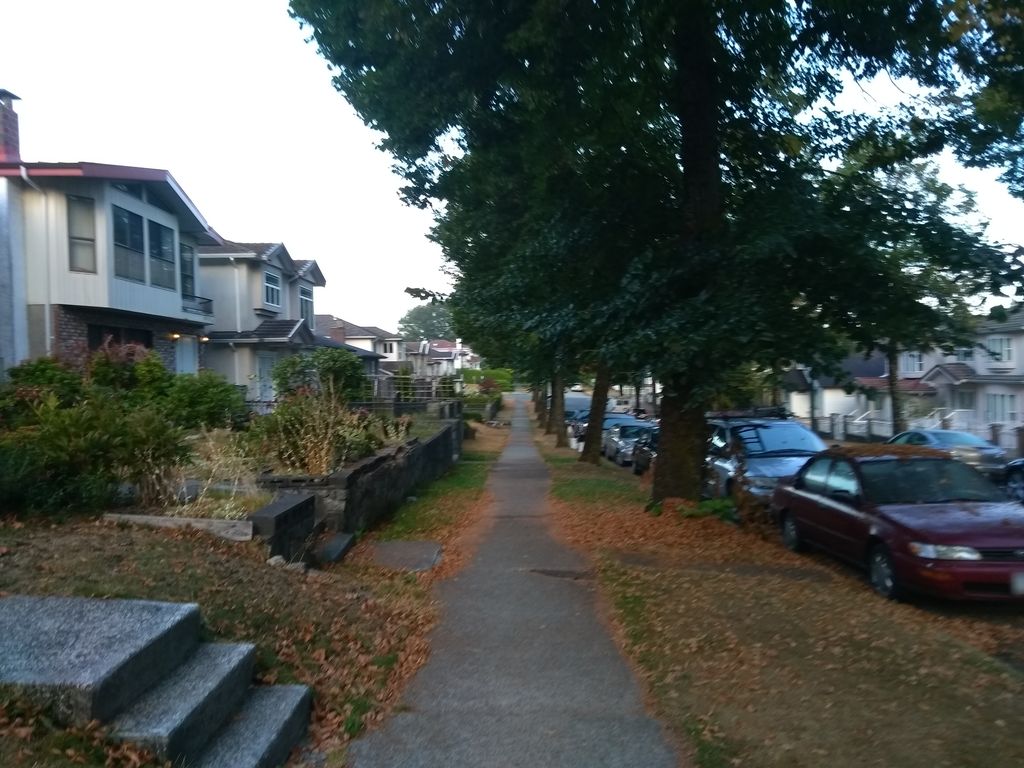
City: vancouver